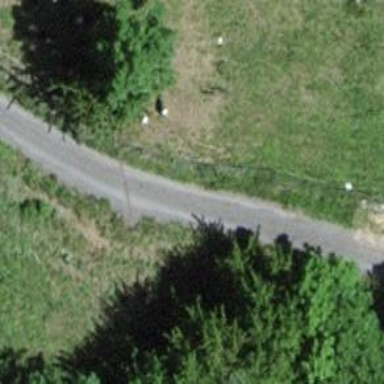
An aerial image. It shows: Compacted path.